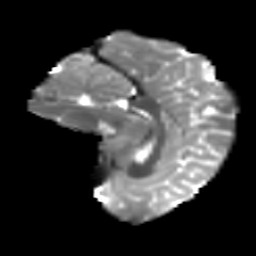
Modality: T2w
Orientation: sagittal
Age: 15
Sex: male
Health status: ill
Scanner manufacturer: ge
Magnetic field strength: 3 T
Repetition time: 6.752 s
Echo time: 0.079 s